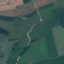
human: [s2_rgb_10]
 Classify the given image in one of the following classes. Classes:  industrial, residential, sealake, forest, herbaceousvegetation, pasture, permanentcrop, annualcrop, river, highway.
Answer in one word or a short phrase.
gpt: Pasture